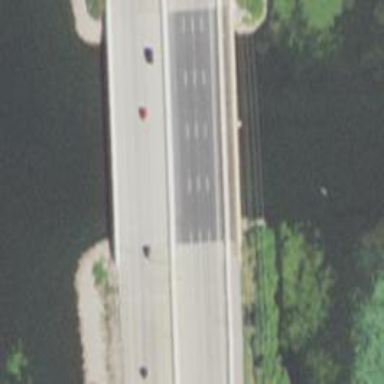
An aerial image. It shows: Bridge over motorway.